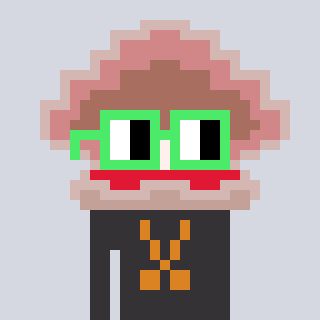
a pixel art character with square light green glasses, a oyster-shaped head and a grayscale-colored body on a cool background